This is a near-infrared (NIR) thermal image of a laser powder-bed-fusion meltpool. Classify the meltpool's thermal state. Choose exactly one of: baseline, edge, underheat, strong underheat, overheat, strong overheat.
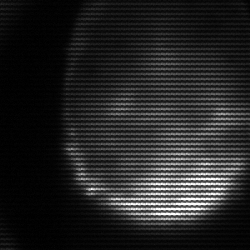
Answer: edge